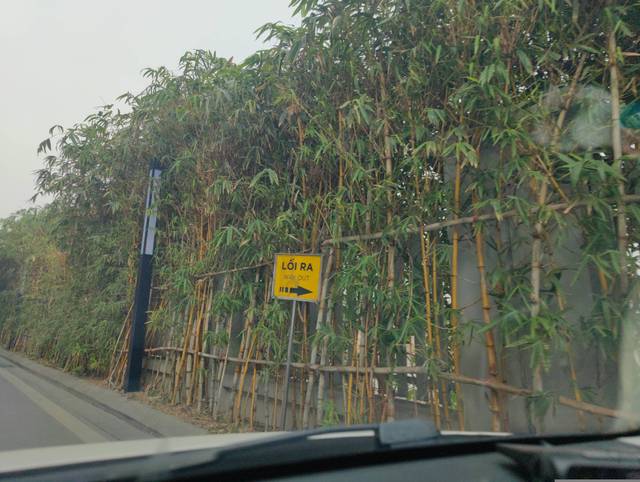
Region: Vietnam
Coordinates: 21.012, 105.785